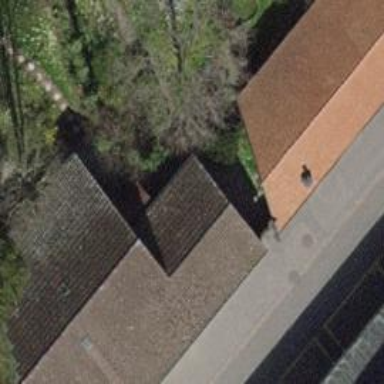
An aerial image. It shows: Garages with pyramidal roof made of roof tiles.